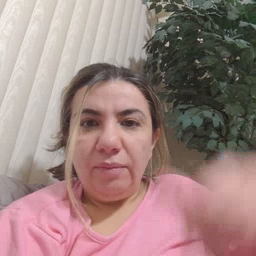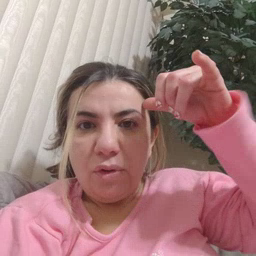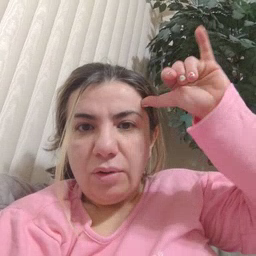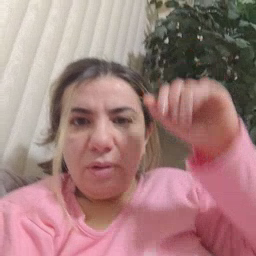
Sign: cow